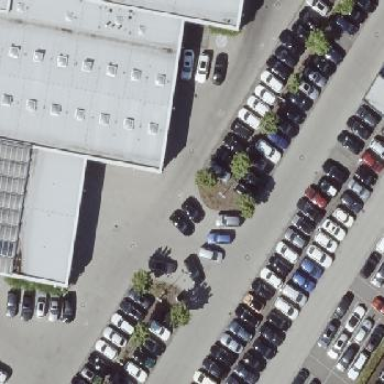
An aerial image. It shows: Road serving as parking aisle.